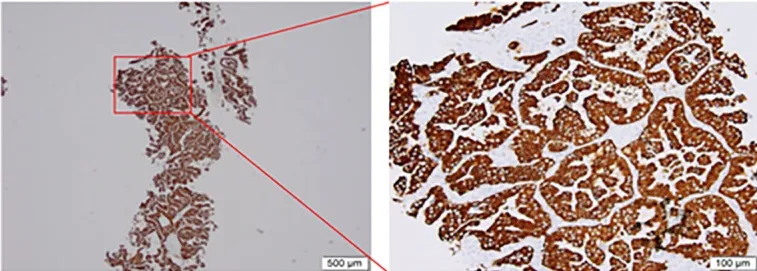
Pretreatment biopsy. Intense cytoplasmic ALK protein expression on immunohistochemistry. HE, hematoxylin-eosin; ALK, anaplastic lymphoma kinase.
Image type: pathology (immunostaining)